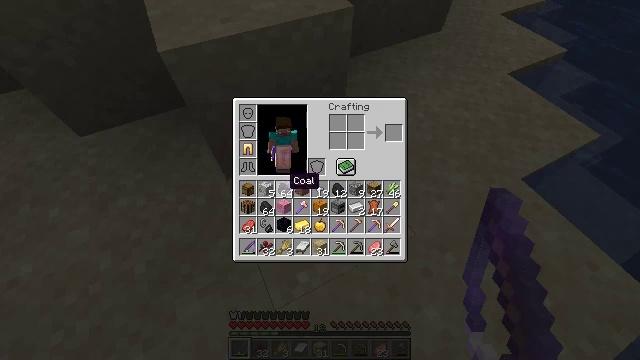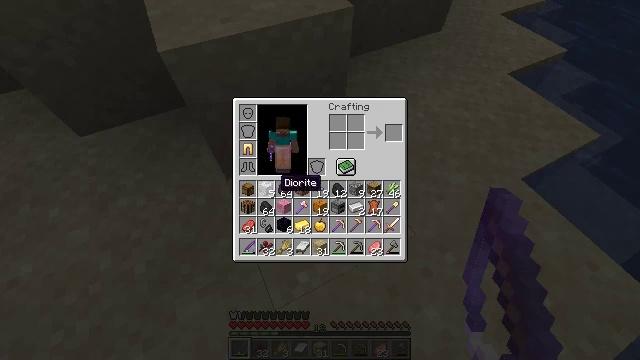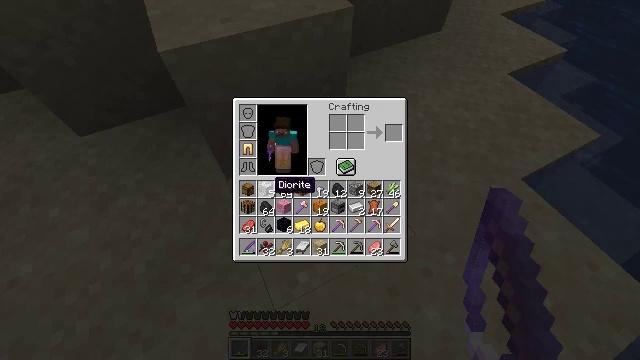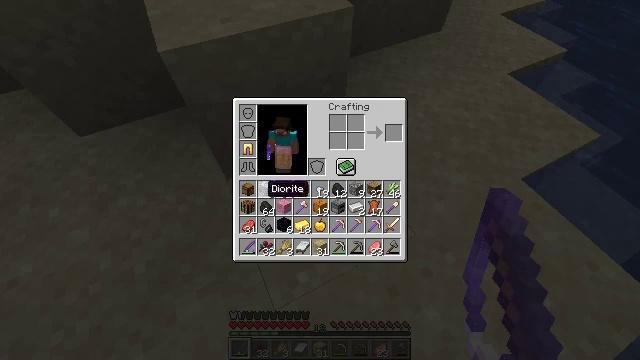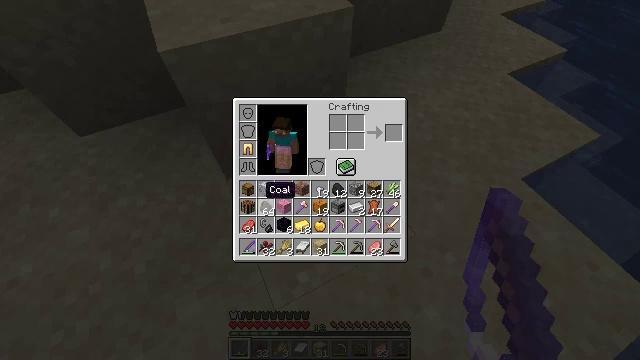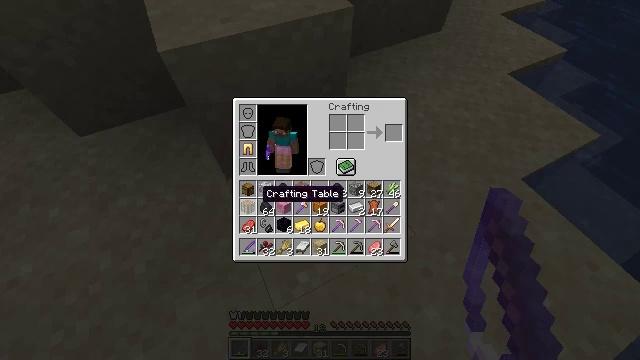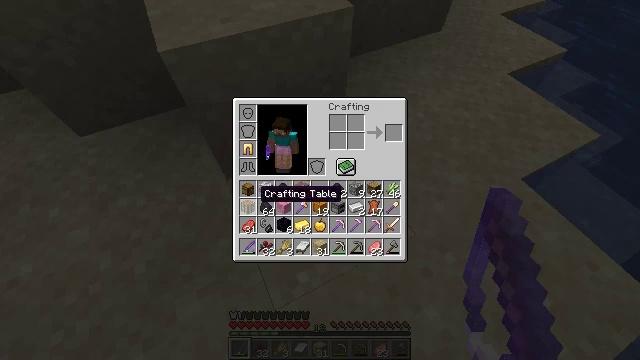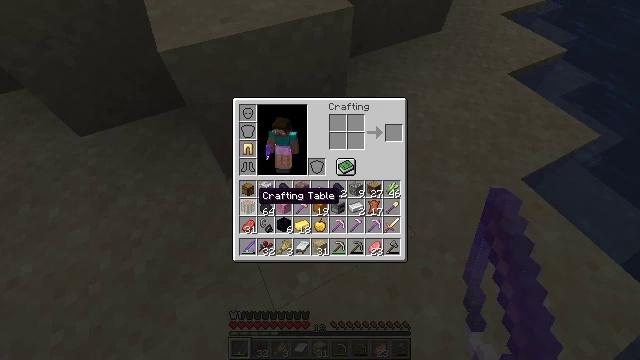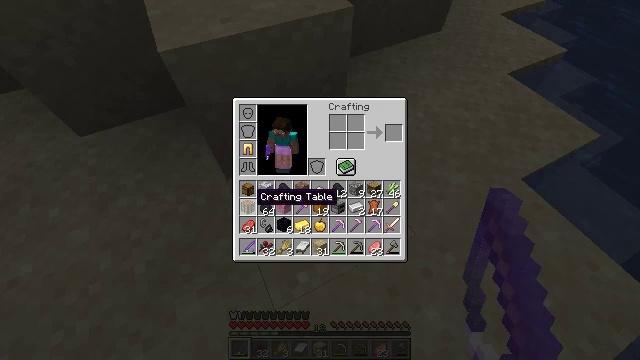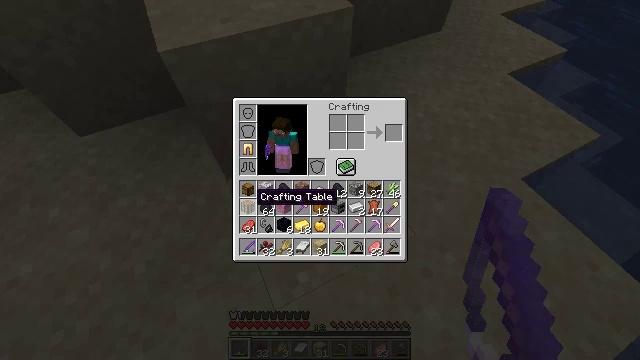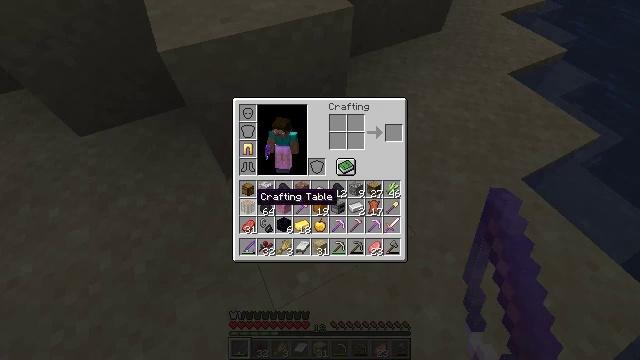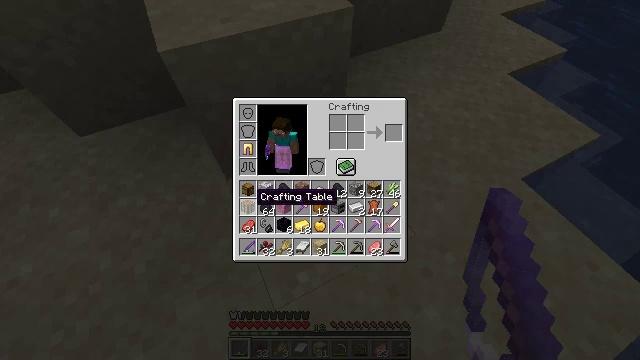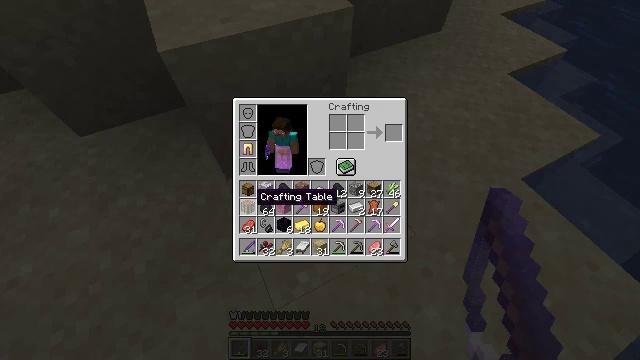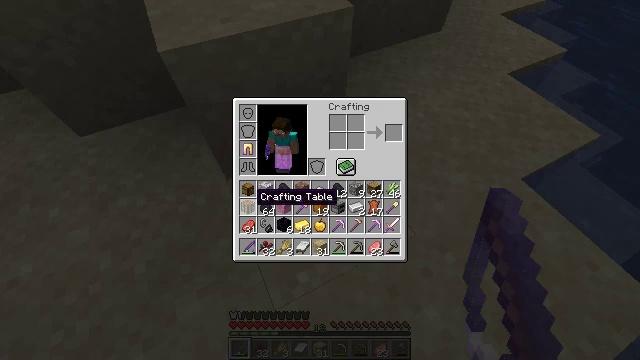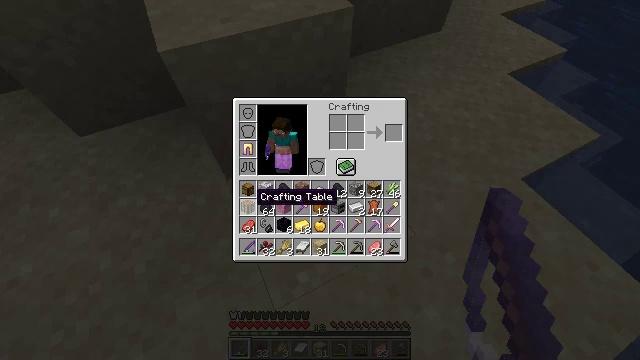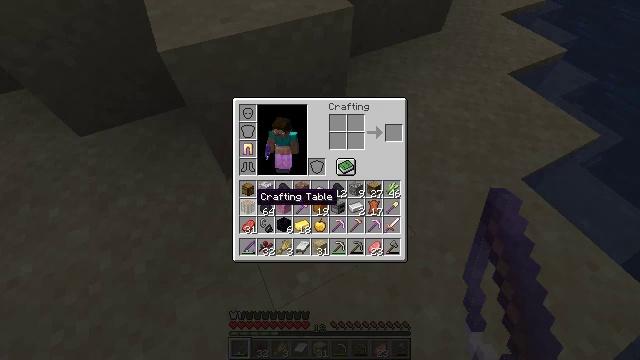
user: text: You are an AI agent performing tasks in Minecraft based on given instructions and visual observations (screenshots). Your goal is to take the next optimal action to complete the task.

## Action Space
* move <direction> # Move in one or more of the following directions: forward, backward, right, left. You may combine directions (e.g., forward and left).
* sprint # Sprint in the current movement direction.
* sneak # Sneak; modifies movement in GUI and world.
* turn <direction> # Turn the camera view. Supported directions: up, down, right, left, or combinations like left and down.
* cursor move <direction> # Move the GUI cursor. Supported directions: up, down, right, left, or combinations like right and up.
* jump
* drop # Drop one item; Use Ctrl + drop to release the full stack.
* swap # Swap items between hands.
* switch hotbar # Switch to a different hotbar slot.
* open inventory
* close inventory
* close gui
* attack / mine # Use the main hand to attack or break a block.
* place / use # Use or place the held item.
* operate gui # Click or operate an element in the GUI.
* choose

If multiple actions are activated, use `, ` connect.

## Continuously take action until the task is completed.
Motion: motion action
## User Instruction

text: Drop a tropical fish.
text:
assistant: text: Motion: cursor move left
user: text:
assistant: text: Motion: no_op
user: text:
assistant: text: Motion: cursor move left
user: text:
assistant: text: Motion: no_op
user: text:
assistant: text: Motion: no_op
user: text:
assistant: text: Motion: no_op
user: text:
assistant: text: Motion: no_op
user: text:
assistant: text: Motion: no_op
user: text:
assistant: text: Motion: no_op
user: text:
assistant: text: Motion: no_op
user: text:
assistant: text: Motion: no_op
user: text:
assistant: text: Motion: no_op
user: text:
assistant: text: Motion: no_op
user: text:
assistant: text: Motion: no_op
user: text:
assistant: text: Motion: no_op
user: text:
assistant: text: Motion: no_op
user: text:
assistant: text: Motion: no_op
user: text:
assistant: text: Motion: operate gui
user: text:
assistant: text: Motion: operate gui
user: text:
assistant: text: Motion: cursor move down
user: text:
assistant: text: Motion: cursor move down
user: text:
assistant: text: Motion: cursor move down
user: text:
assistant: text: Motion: no_op
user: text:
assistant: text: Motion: no_op
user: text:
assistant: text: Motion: no_op
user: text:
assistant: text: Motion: no_op
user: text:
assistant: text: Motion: no_op
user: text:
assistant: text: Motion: no_op
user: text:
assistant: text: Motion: no_op
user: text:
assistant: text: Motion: no_op